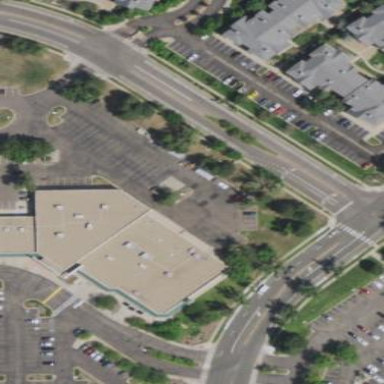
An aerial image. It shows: Retail building.